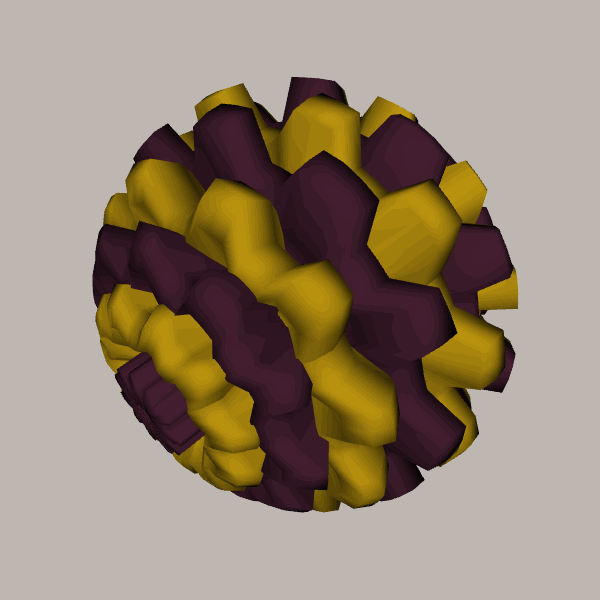
Background: light